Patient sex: F
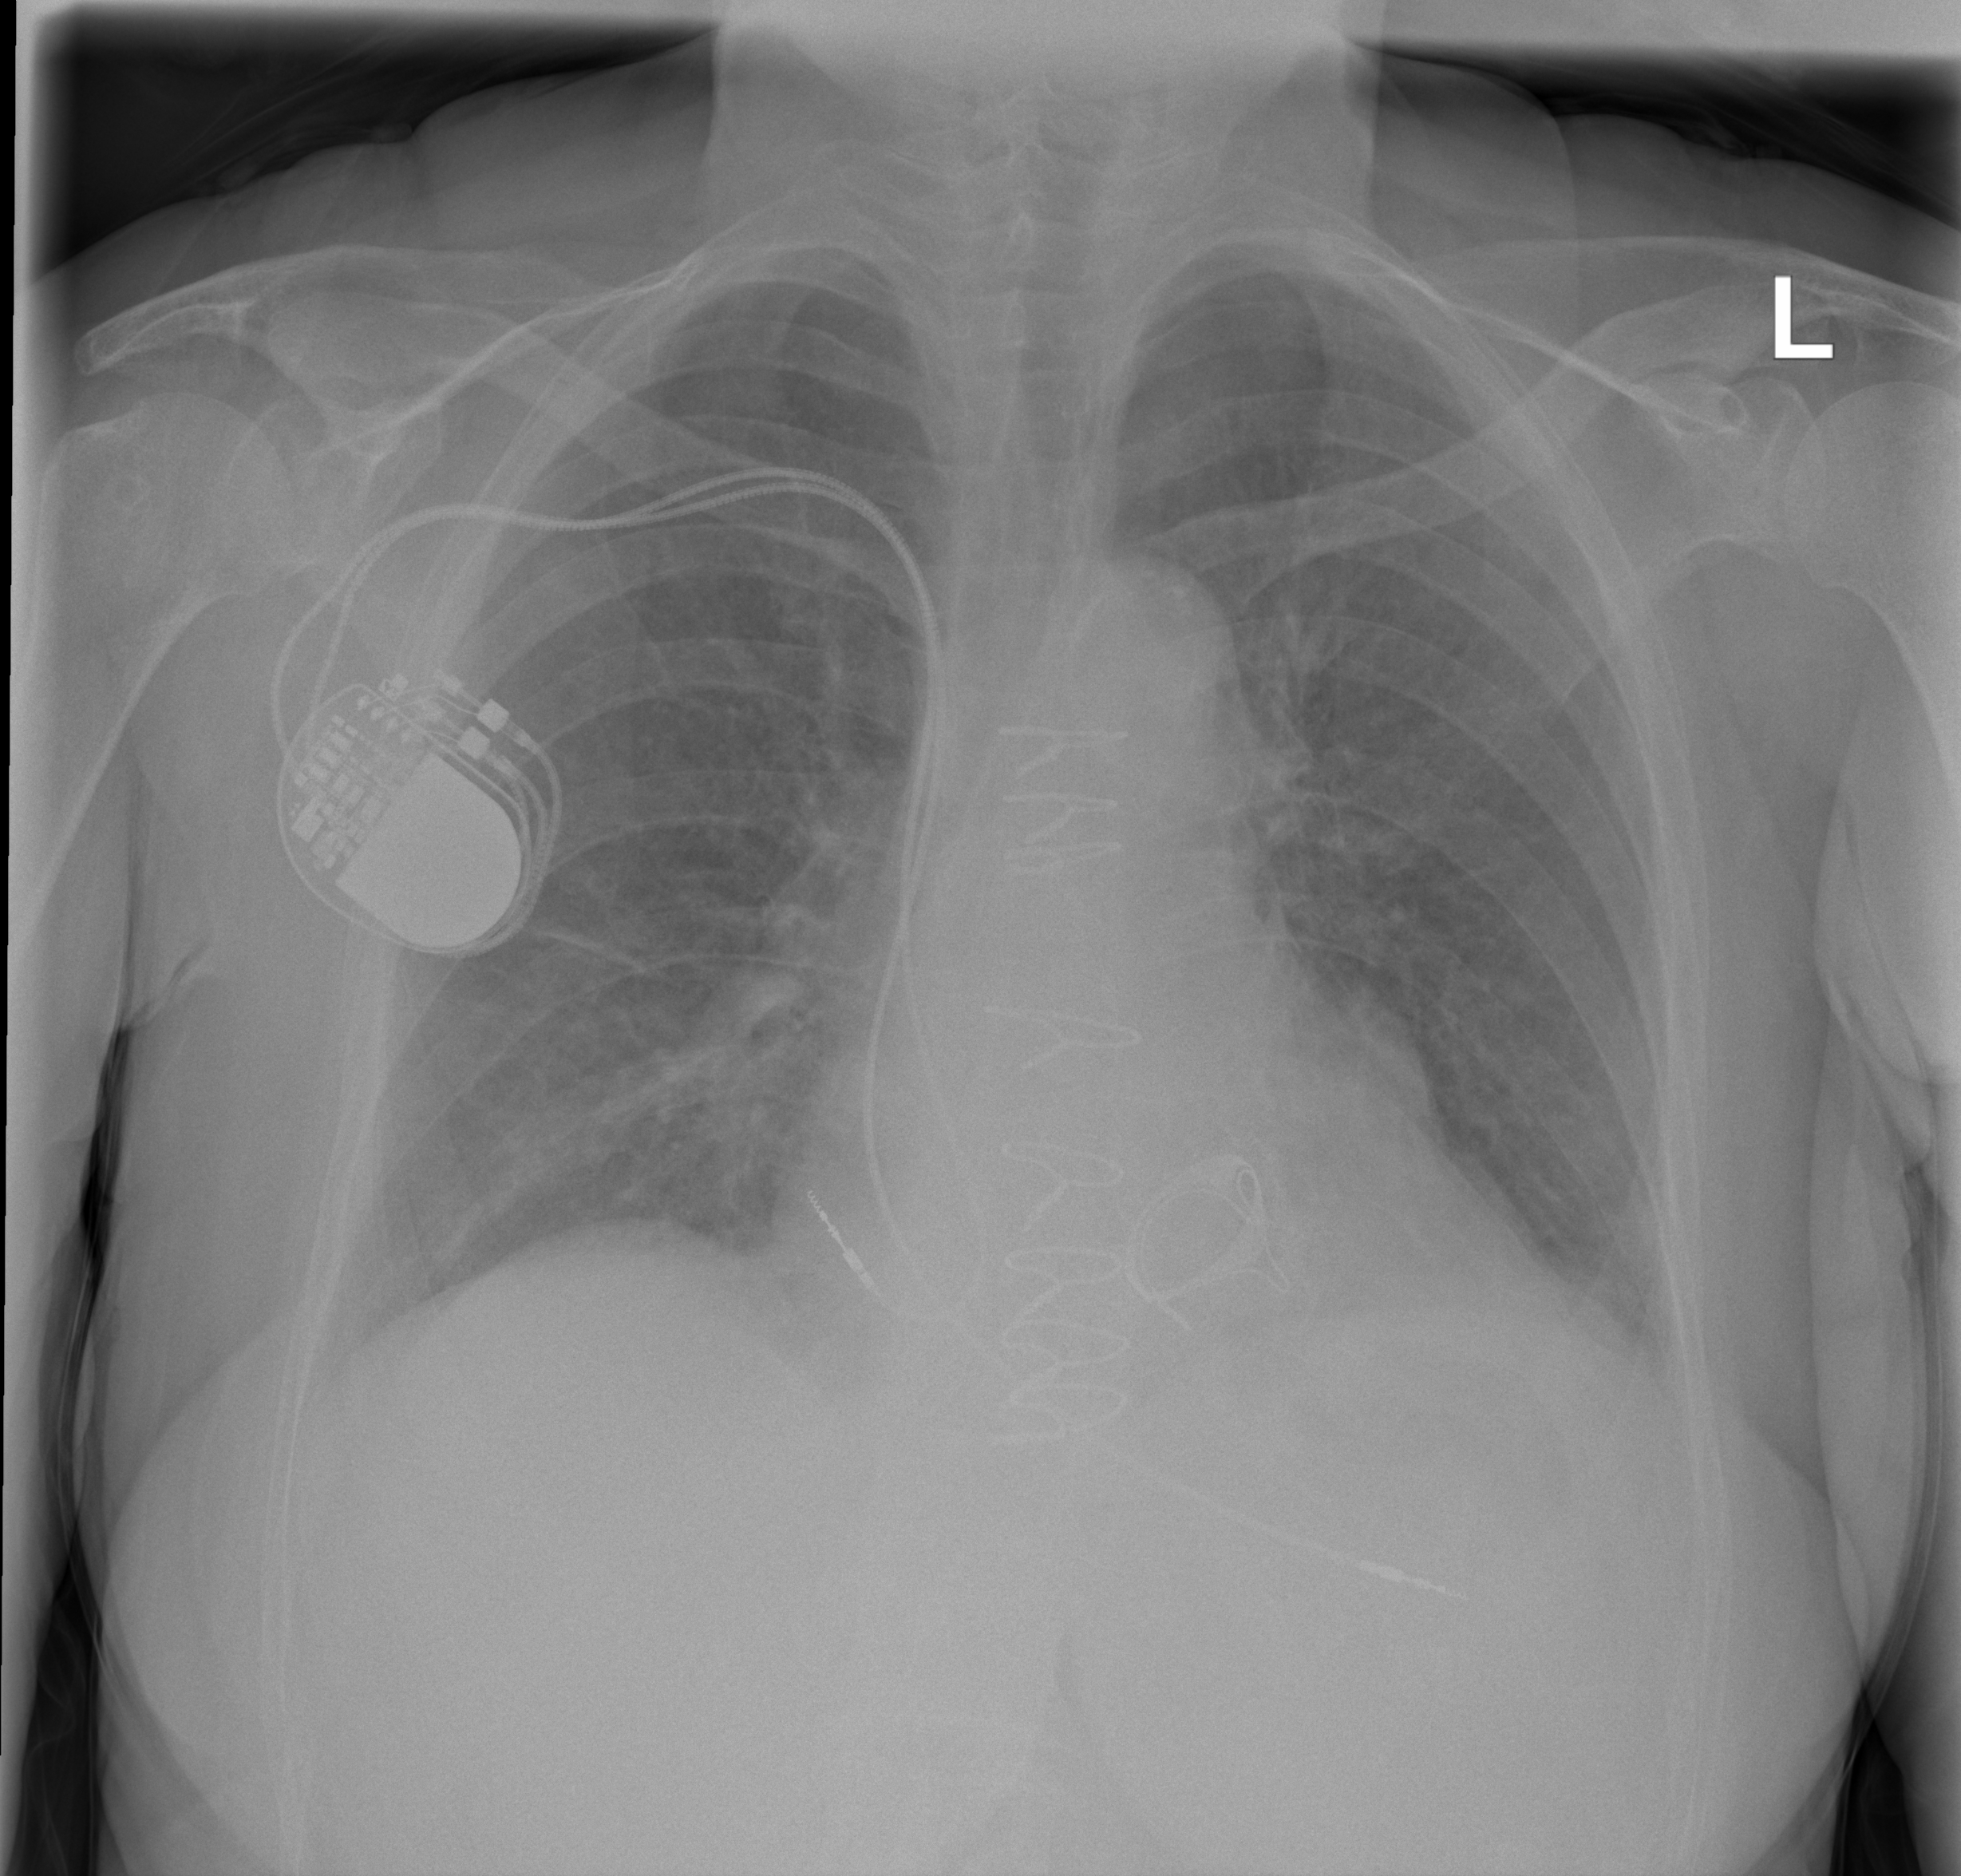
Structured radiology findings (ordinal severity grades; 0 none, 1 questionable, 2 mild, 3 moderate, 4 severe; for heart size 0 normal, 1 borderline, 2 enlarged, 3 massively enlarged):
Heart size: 1
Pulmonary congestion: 2
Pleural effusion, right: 0
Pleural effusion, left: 0
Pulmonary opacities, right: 2
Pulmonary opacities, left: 2
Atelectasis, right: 2
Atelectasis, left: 2